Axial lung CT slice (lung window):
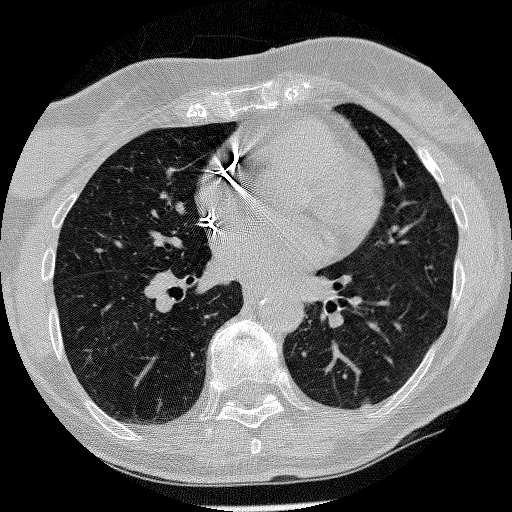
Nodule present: no